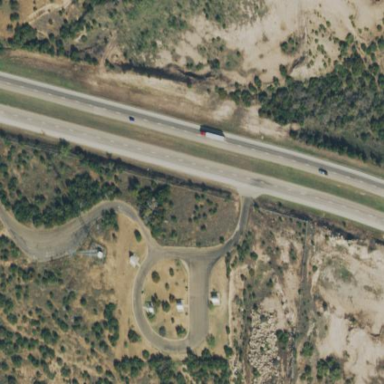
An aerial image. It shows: Rest area along the road with picnic tables.